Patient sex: F
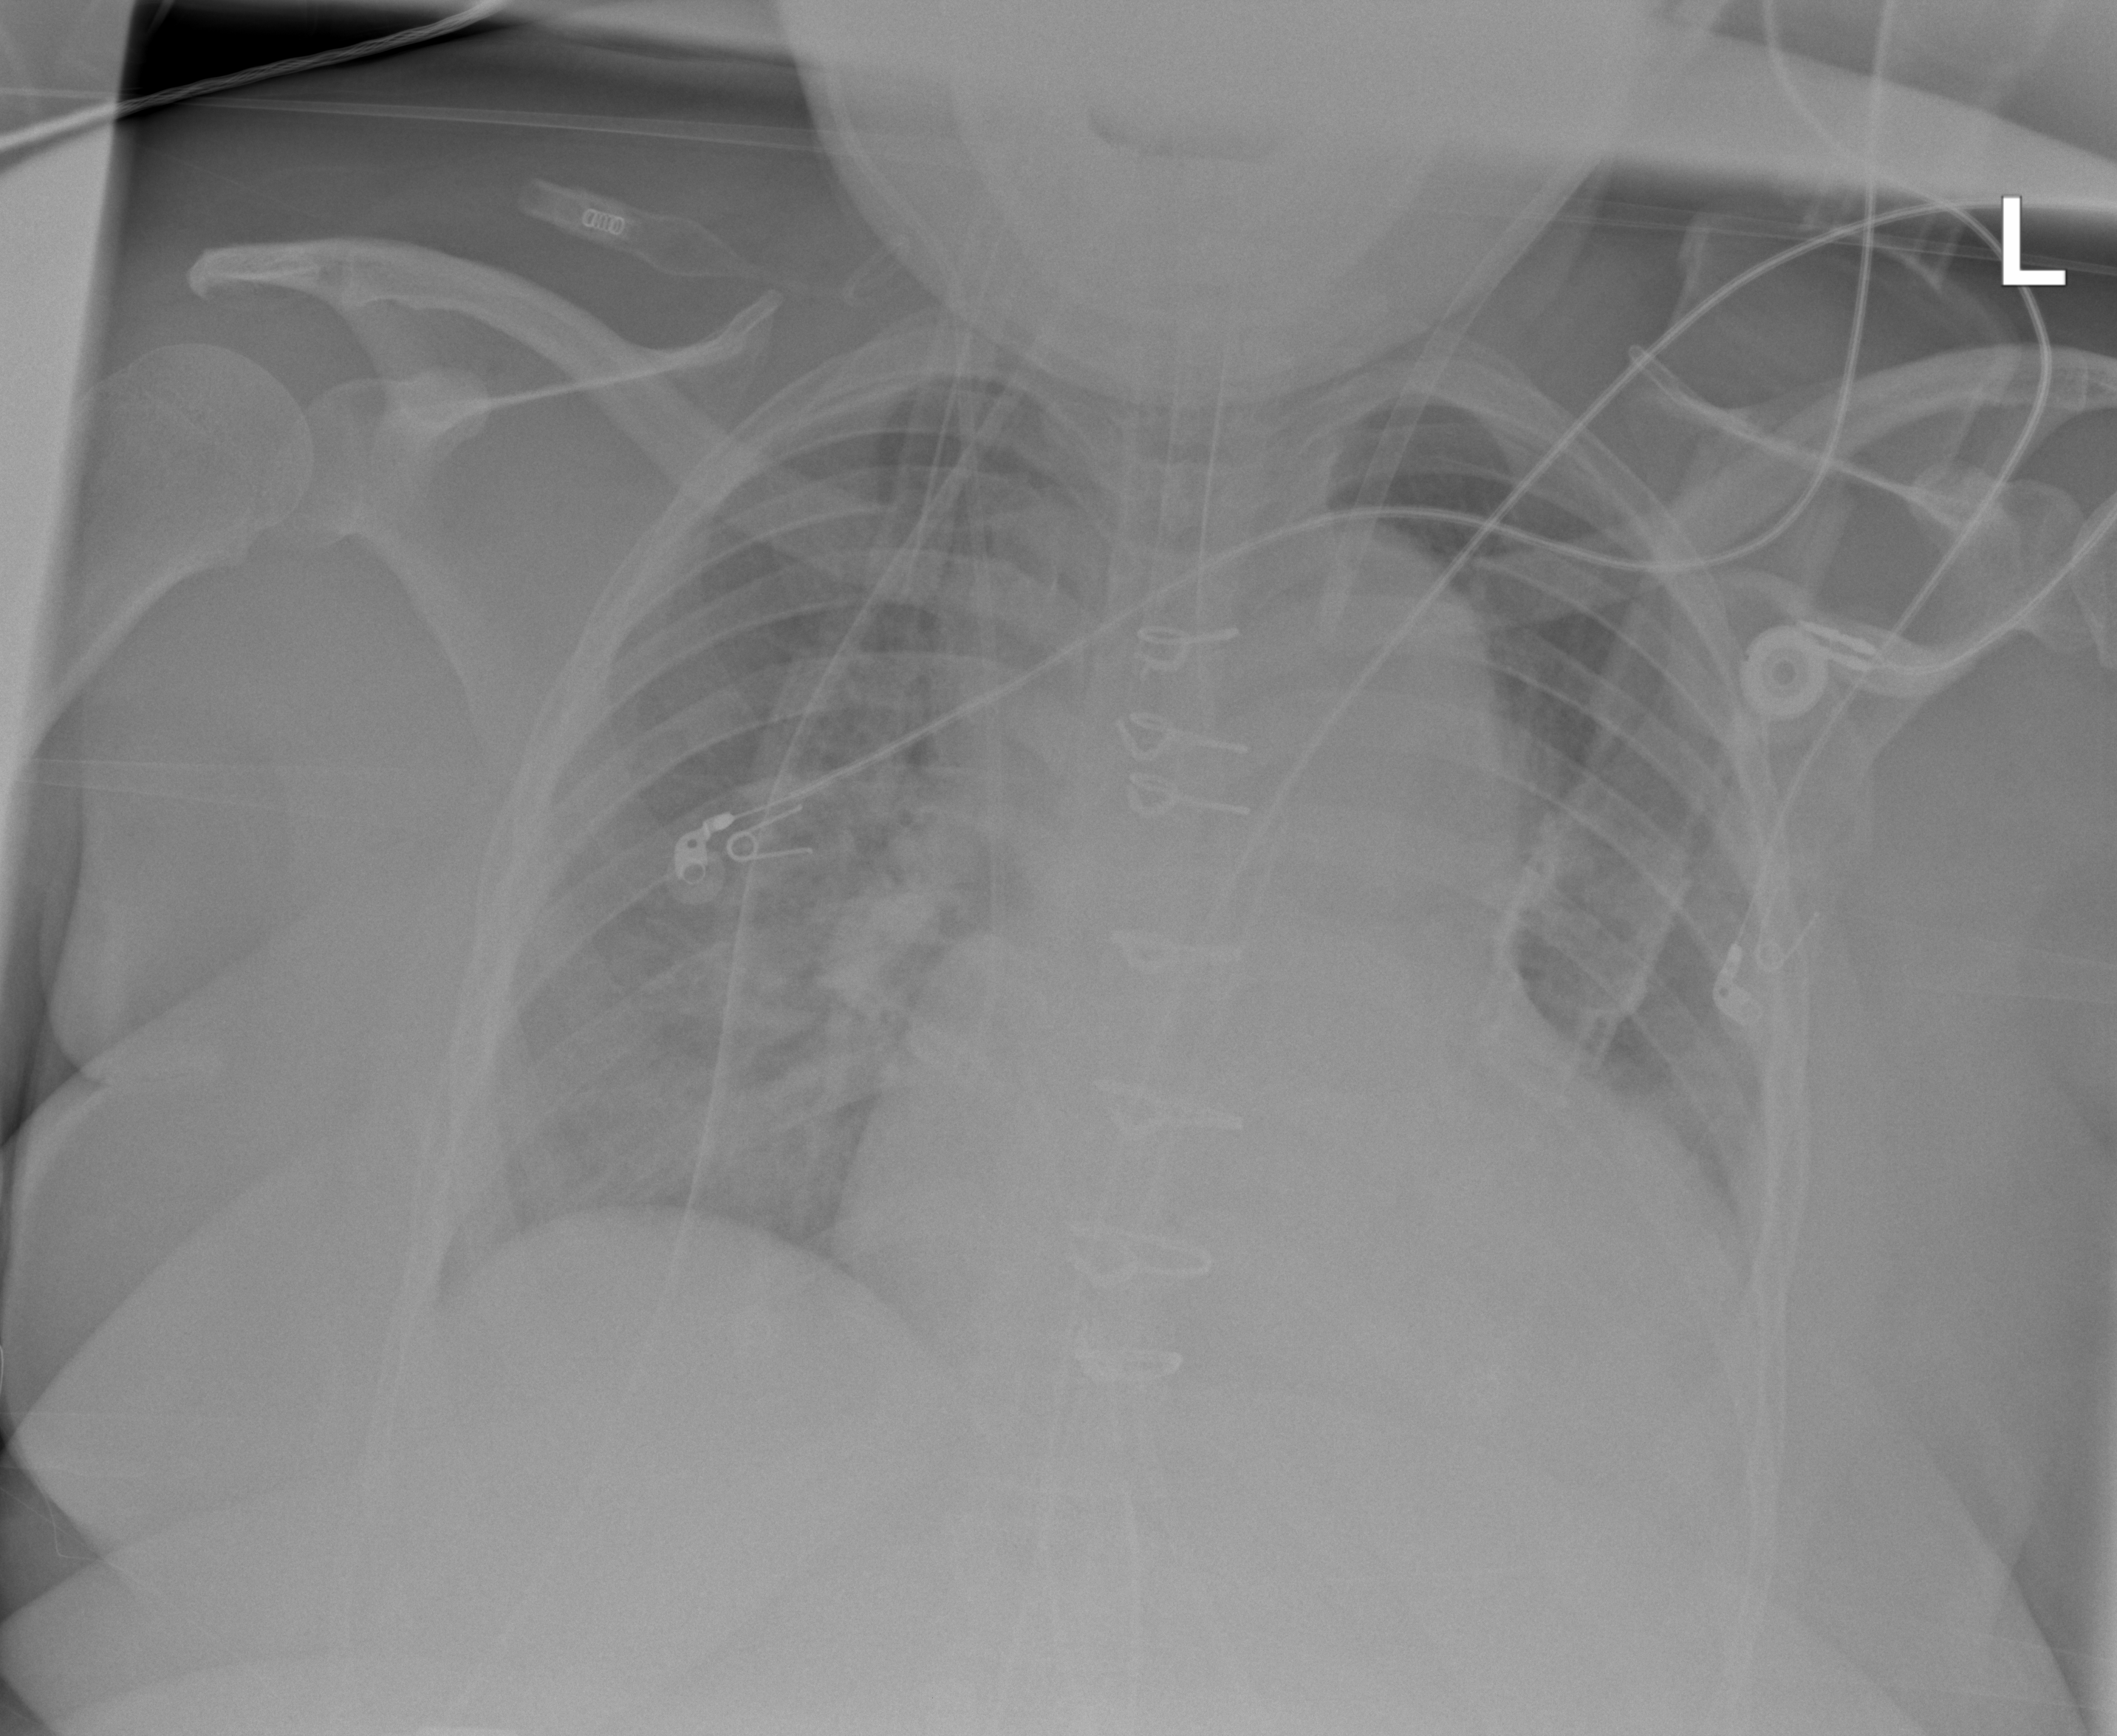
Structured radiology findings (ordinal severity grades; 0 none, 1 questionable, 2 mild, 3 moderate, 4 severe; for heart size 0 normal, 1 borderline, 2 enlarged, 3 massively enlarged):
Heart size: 2
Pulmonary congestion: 3
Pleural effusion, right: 0
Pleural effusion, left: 2
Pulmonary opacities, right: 1
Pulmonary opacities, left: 1
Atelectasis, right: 2
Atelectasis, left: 3